Question: I am using the Rickshaw javascript library to show represent some graphical values, following the model from <URL>. The data to be drawn is provided through an Ajax call, for example:
> [{"color":"#65A1CC","data":[{"x":1383906402000,"y"
:22.31},{"x":1383906428000,"y":22.38},{"x":1383906452000,"y":22.31},{"x":1383906477000,"y":22.38},{"x":1383906502000,"y":22.38},{"x":1383906527000,"y":22.38},{"
x":1383906552000,"y":22.31},{"x":1383906577000,"y":22.31}],"name":"Sensor 1"},{"color":"#CC9065","data":[{"x":1383906402000,"y":22.38},{"x":1383906427000,"y":22
.38},{"x":1383906452000,"y":22.38},{"x":1383906477000,"y":22.38},{"x":1383906502000,"y":22.38},{"x":1383906527000,"y":22.38},{"x":1383906552000,"y":22.38},{"x":
1383906577000,"y":22.38}],"name":"Sensor 2"}]
The long values given here are data time between Fri Nov 08 13:26:42 FET 2013 and Fri Nov 08 13:29:37 FET 2013.
However, when hovering over the resulted graph, the dates shown for various values appear like "Sat Apr. 03", as in the image below. I do not understand why: if in javascript I iterate over the data, the javascript Date object show November time, not April.

The code is:
'''
<div id="chart_container">
<div id="chart" style="background-color: white;"></div>
<div id="legend_container">
<div id="smoother" title="Smoothing"></div>
<div id="legend"></div>
</div>
<div id="slider"></div>
'''
'''
$.ajax({
type : "POST",
dataType: "json",
url : "/myApp/someURL",
data: { pack:selectedpack}
}
).done(function(data) {
showDashboard(data);
});
function showDashboard(data) {
$("#charts").show();
$("#chart").empty();
$("#legend").empty();
var graph = new Rickshaw.Graph({
element: document.getElementById("chart"),
width: 1000 - 130,
height: 400,
renderer: 'line',
series: data
});
graph.render();
var slider = new Rickshaw.Graph.RangeSlider({
graph: graph,
element: $('#slider')
});
var hoverDetail = new Rickshaw.Graph.HoverDetail({
graph: graph
});
var legend = new Rickshaw.Graph.Legend({
graph: graph,
element: document.getElementById('legend')
});
var shelving = new Rickshaw.Graph.Behavior.Series.Toggle({
graph: graph,
legend: legend
});
var axes = new Rickshaw.Graph.Axis.Time({
graph: graph
});
axes.render();
}
'''
The following js files are included: 'jquery-ui.min.js, d3.v2.js, rickshaw.js, Rickshaw.Class.js, Rickshaw.Compat.ClassList.js, Rickshaw.Graph.js, Rickshaw.Graph.Renderer.js, Rickshaw.Graph.Renderer.Area.js, Rickshaw.Graph.Renderer.Line.js, Rickshaw.Graph.Renderer.Bar.js, Rickshaw.Graph.Renderer.ScatterPlot.js, Rickshaw.Graph.RangeSlider.js, Rickshaw.Graph.HoverDetail.js, Rickshaw.Graph.Annotate.js, Rickshaw.Graph.Legend.js, Rickshaw.Graph.Axis.Time.js, Rickshaw.Graph.Behavior.Series.Toggle.js, Rickshaw.Graph.Behavior.Series.Order.js, Rickshaw.Graph.Behavior.Series.Highlight.js, Rickshaw.Graph.Smoother.js, Rickshaw.Graph.Unstacker.js, Rickshaw.Fixtures.Time.js, Rickshaw.Fixtures.Time.Local.js, Rickshaw.Fixtures.Number.js, Rickshaw.Fixtures.RandomData.js, Rickshaw.Fixtures.Color.js, Rickshaw.Color.Palette.js, Rickshaw.Graph.Axis.Y.js'
What should I do to obtain the November ... time instead of April?
Thanks.
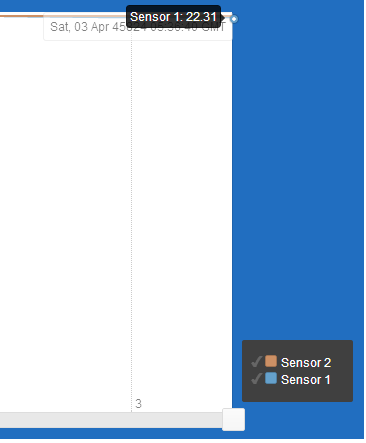
Answer: You need to pass in seconds, not milliseconds, so you should divide your time data by '1000'. For example, instead of '1383906452000' you need to have '<PHONE>'.
If it's not possible to return the time values in seconds from the server side, on the client side, you might use the following before calling 'showDashboard(data)':
'''
$(data).each(function (e, i) {
$(i.data).each(function (f, j) {
j.x = j.x / 1000;
});
});
'''